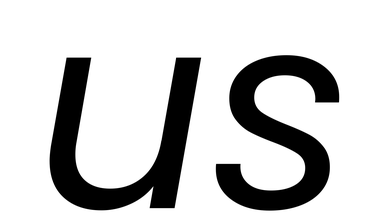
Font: Poppins-Italic